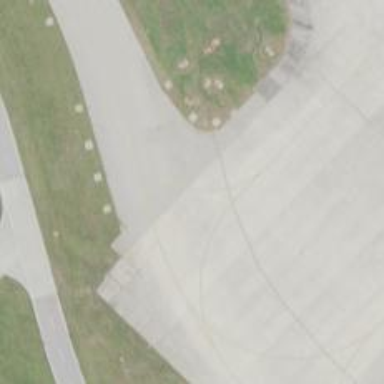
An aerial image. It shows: View of taxiway at the airport.